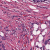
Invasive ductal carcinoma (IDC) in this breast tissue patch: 0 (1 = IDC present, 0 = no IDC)